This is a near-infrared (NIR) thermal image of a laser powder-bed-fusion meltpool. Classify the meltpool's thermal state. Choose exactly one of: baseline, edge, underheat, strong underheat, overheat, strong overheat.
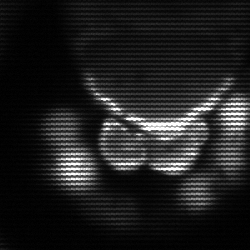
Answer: baseline